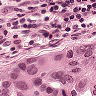
Metastatic tissue present: yes